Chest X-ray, PA view. Patient: 35 years old, sex M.
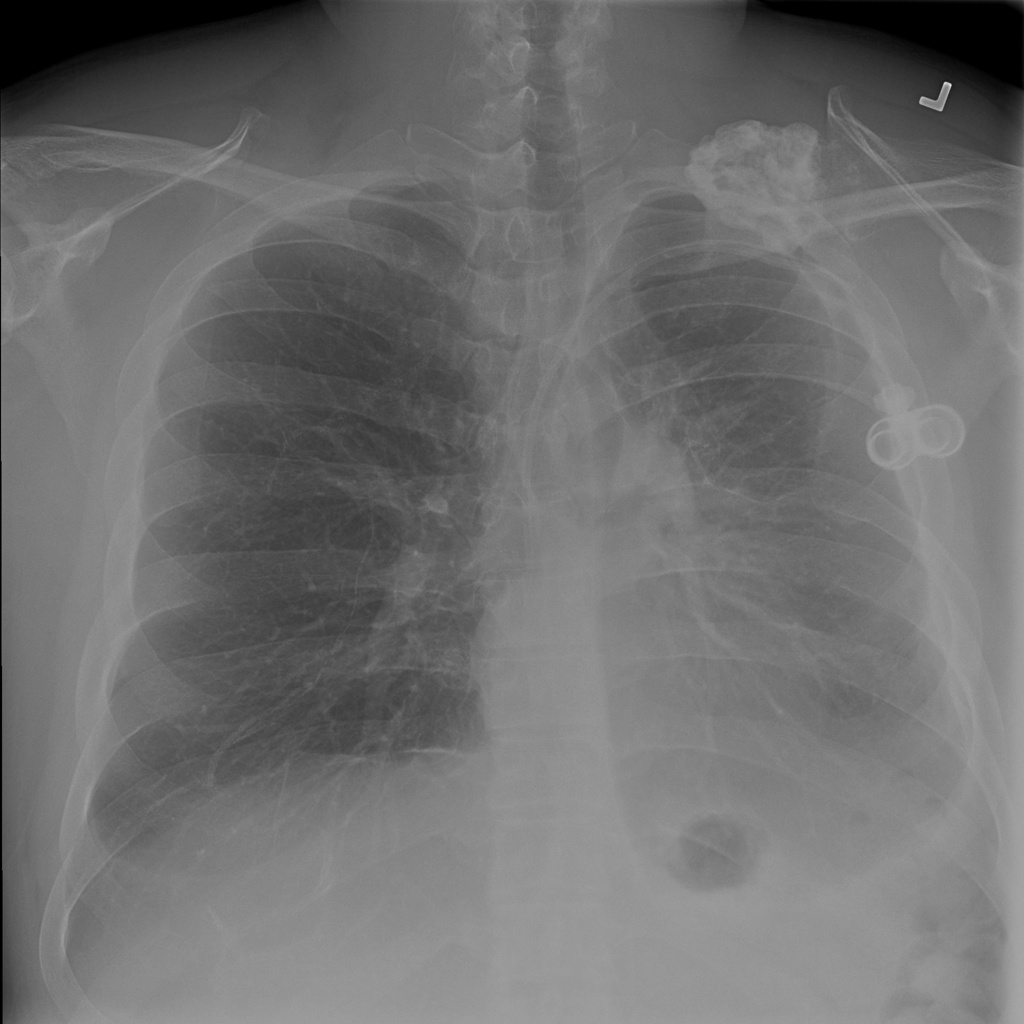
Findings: No Finding